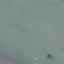
Label: SeaLake